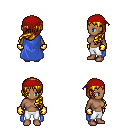
a pixel art fantasy rpg character, female body template, human, dark skin, blue cape, white pants, blonde left-swept hairstyle, red bandana, gold gloves, four views (front, back, left, right), 2x2 character sprite sheet, small pixel art, hard edges, no anti-aliasing